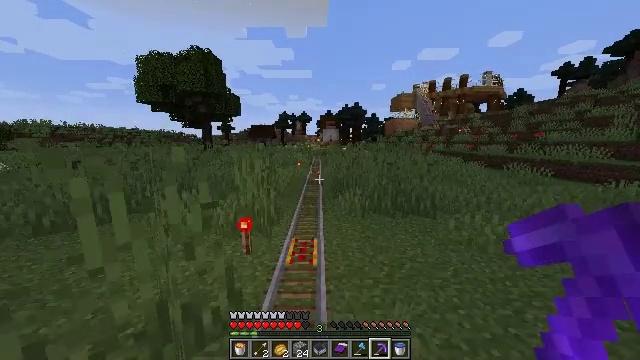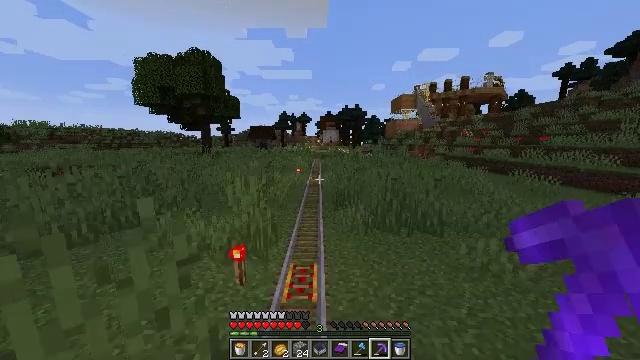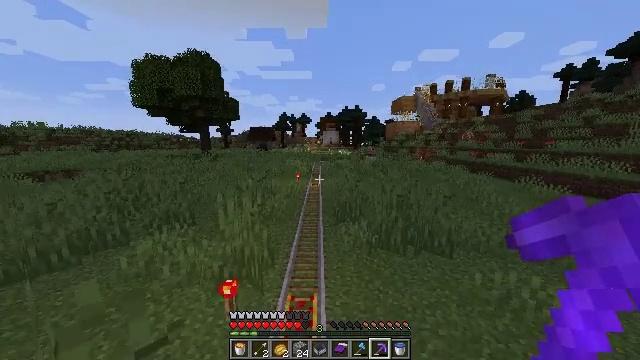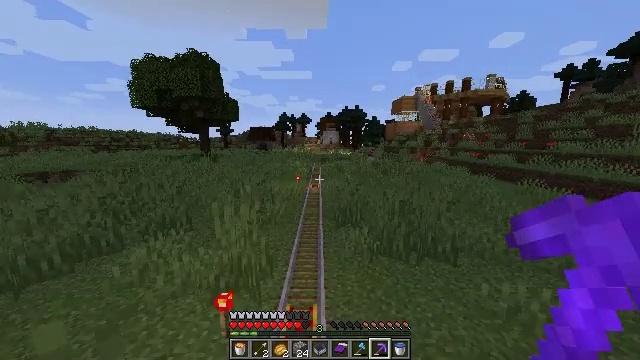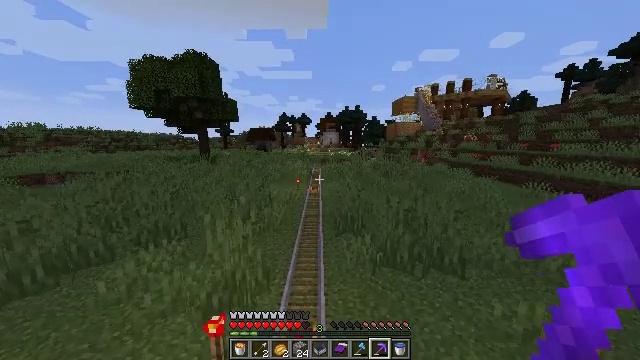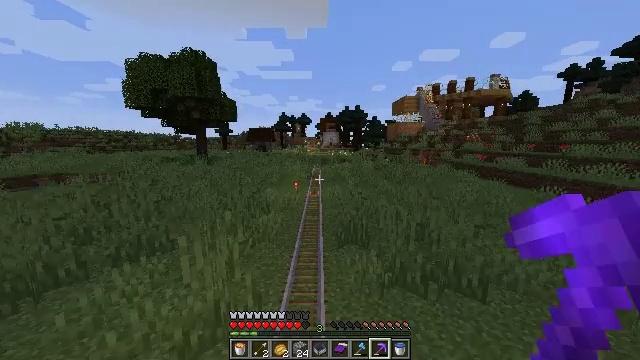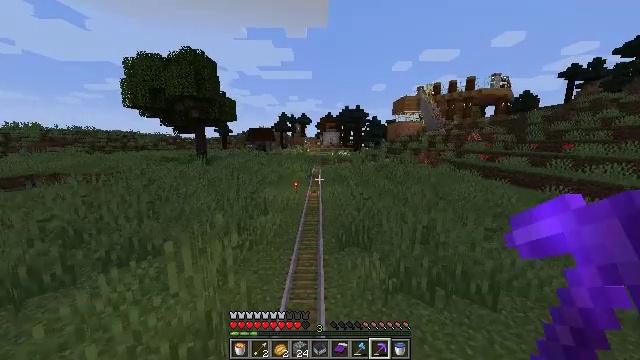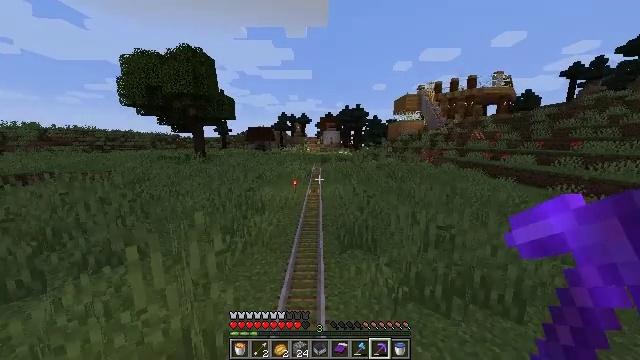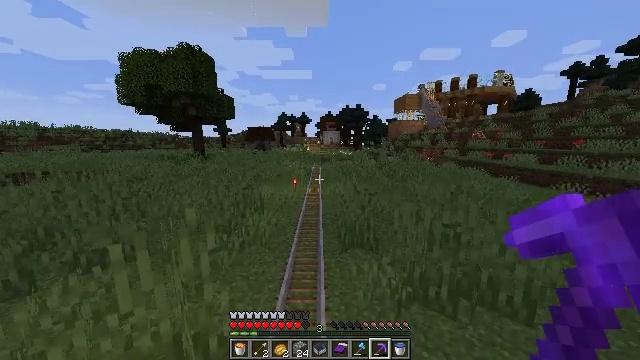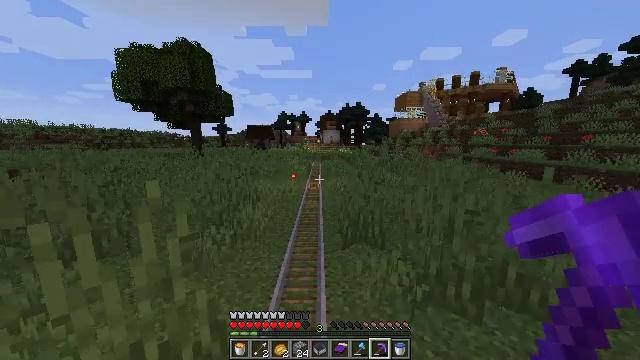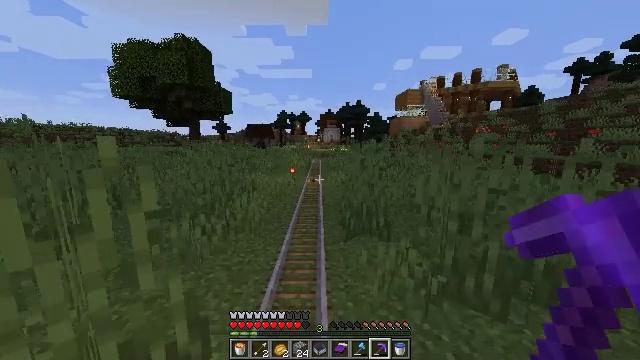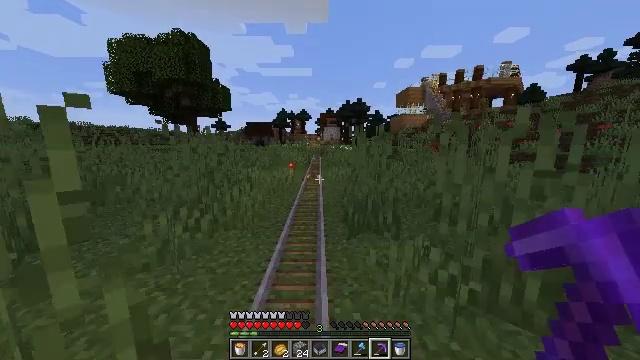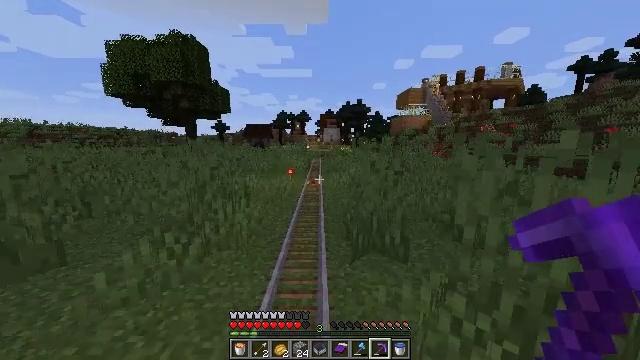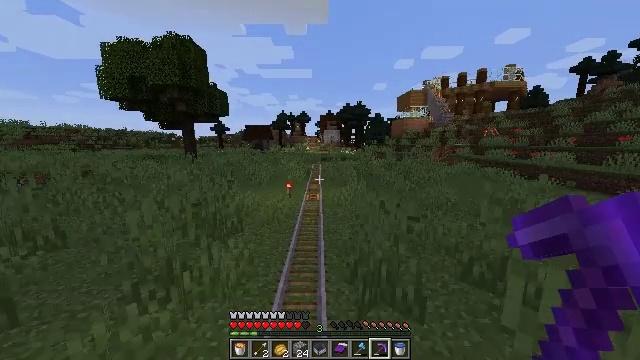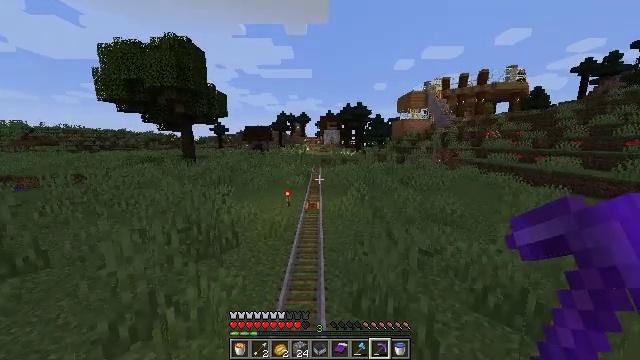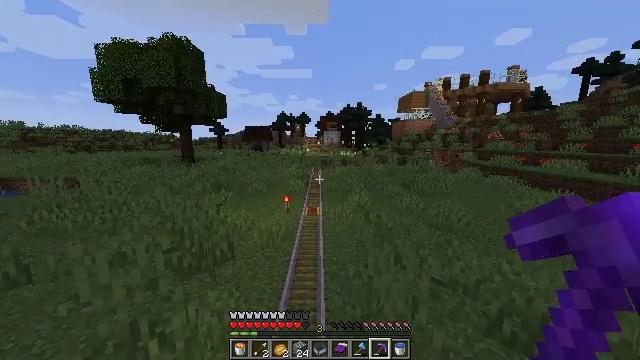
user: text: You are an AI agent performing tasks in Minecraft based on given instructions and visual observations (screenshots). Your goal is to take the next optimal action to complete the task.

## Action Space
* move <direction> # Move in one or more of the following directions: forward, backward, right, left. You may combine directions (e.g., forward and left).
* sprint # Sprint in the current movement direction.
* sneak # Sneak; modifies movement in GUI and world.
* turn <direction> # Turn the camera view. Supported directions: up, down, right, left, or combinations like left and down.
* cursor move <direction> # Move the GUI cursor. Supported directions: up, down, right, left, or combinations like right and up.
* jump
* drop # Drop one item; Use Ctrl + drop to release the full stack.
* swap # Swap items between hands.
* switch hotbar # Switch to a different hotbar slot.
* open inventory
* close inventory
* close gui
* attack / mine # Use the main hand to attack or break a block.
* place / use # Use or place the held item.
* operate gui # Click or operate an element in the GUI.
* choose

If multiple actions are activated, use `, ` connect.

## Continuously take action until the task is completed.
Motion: motion action
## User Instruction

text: Mine cobblestone underground.
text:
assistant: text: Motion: move forward, jump
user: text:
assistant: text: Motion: move forward, sprint, jump
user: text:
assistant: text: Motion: move forward, sprint, jump
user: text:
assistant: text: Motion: move forward, sprint, jump
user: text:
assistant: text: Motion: move forward, sprint, jump
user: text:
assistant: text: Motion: move forward, jump
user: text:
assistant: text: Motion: move forward, jump
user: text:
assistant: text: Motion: move forward, jump
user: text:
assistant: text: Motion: move forward, jump
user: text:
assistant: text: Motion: move forward, jump
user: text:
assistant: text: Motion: move forward, jump
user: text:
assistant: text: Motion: move forward, sprint, jump
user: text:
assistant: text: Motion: move forward, sprint, jump
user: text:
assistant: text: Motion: move forward, sprint, jump
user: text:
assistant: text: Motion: move forward, sprint, jump
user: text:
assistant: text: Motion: move forward, sprint, jump
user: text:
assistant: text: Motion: move forward, sprint, jump
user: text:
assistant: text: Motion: move forward, jump
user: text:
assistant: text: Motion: move forward, jump
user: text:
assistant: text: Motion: move forward, jump
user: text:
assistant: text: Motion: move forward, jump
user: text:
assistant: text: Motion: move forward, jump
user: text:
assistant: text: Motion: move forward, jump
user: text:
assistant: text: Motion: move forward, sprint, jump
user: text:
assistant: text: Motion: move forward, sprint, jump
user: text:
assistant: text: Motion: move forward, sprint, jump
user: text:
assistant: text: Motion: move forward, sprint, jump
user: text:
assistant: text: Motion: move forward, sprint, jump
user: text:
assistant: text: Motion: move forward, jump
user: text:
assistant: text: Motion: move forward, jump